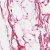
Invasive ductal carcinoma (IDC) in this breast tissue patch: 0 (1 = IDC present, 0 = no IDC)